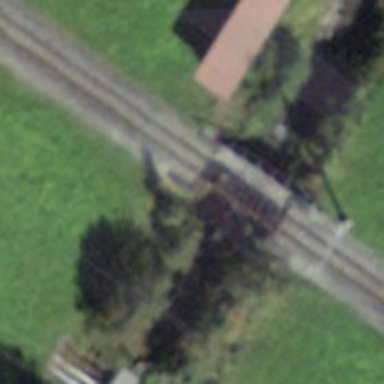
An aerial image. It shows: Narrow-gauge railway bridge with electrified contact line for single track.